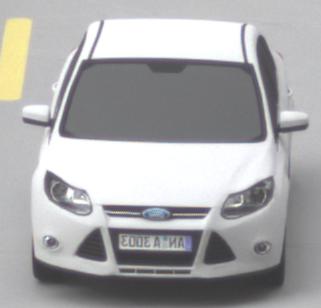
Make: Ford
Model: Focus 1.6 Ti-VCT
Detailed model: Focus (III)
Model produced from: 2011/09
Model produced until: 2014/09
Doors: 5
Color: white
Road condition: dry road
Daytime: midday
Contrast: low contrast